Question: After some moment I need deselect text in UITextView.
How do I deselect text in UITextView?

EDIT: I need to do programmatically.
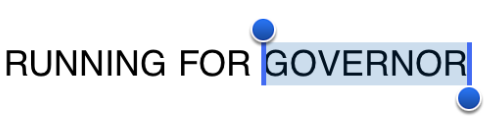
Answer: 'UITextView' adopts the 'UITextInput' protocol, which has a 'selectedTextRange' property. Set the property to nil:
'''
self.textView.selectedTextRange = nil;
'''